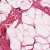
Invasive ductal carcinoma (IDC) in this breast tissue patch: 0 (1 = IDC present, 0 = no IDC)